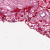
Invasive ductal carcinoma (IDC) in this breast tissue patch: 0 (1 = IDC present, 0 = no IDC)